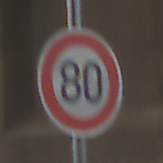
Verkehrszeichen: Geschwindigkeit80
Umgebung: Roofed, Beach
Tageszeit: Midday
Wetter: Overcast
Licht: Natural
Jahreszeit: NotSpecified
Kontrast: LowContrast